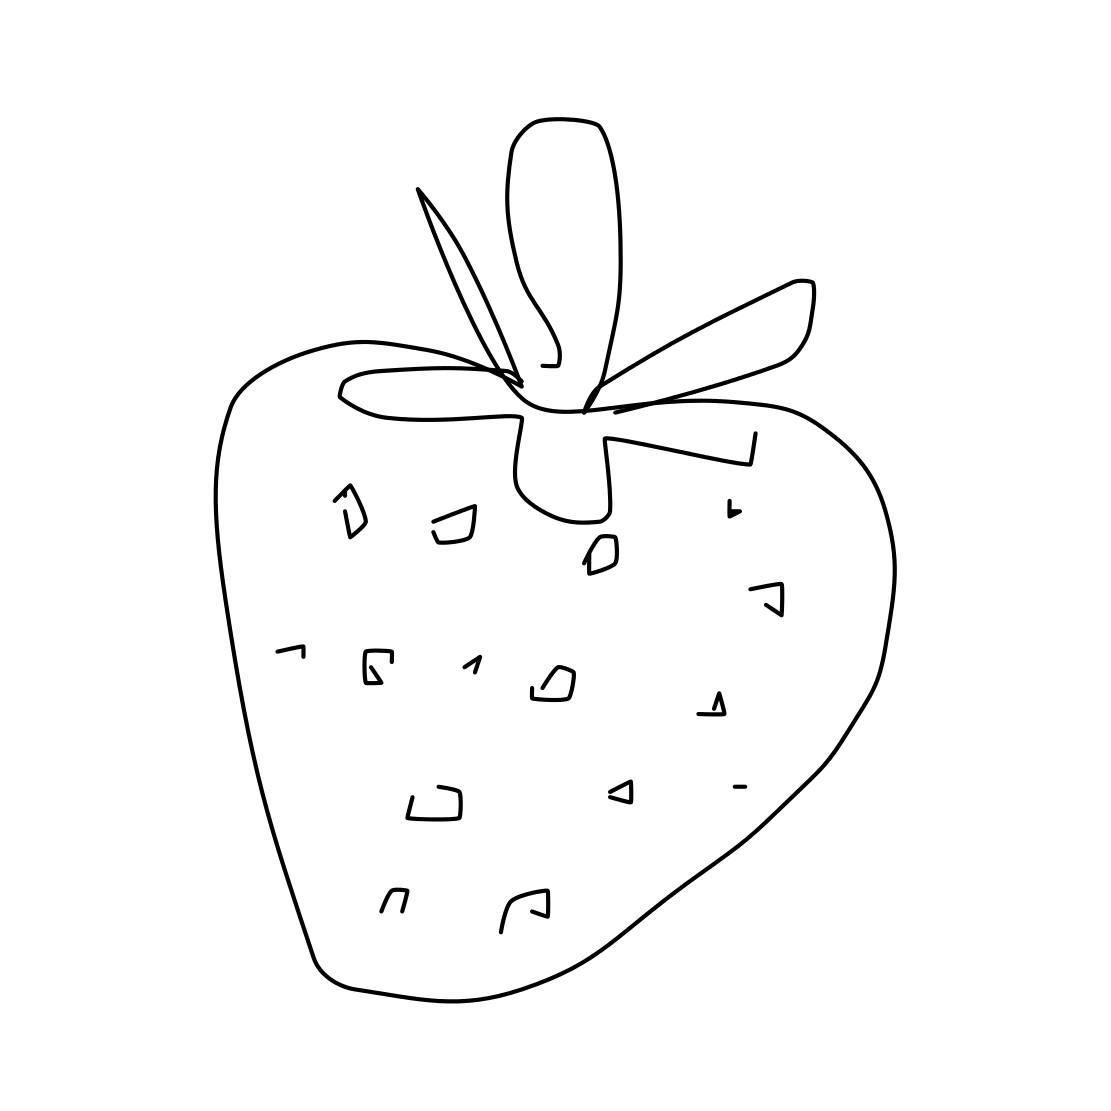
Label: strawberry